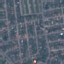
Land use / land cover class: Residential